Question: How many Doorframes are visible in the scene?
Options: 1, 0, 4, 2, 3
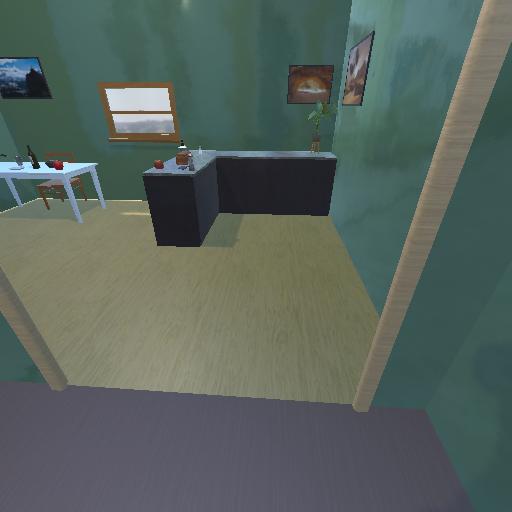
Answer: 1